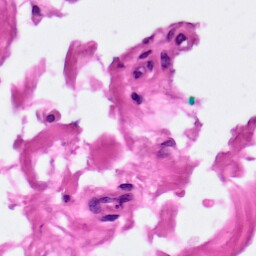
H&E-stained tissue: Pancreatic